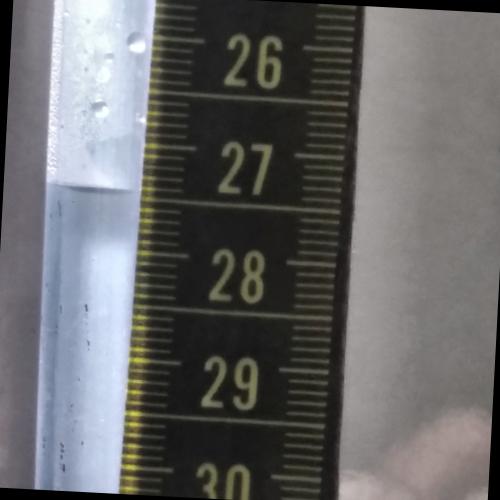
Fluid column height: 27.4 cm